Question: I want to make the second "save" button save the second editText to second spinner like the first does this is the code I'm trying to use and thanks to cricket_007 for helping me with the whole question
'''
List<String> pn, txt;
Spinner sp1, sp2;
Button b, b1, b2, b3;
EditText et, et1;
ArrayAdapter<String> adp1, adp2;
@Override
public void onCreate(Bundle savedInstanceState) {
super.onCreate(savedInstanceState);
setContentView(R.layout.activity_main2);
setupSpinners();
b = (Button) findViewById(R.id.button);
b1 = (Button) findViewById(R.id.button1);
b2 = (Button) findViewById(R.id.button2);
b3 = (Button) findViewById(R.id.button3);
et = (EditText) findViewById(R.id.editText);
et1 = (EditText) findViewById(R.id.editText1);
b.setOnClickListener(new View.OnClickListener() {
@Override
public void onClick(View v) {
adp1.add(et.getText().toString());
et.setText(null);
}
});
b2.setOnClickListener(new View.OnClickListener() {
@Override
public void onClick(View v) {
adp2.add(et1.getText().toString());
et1.setText(null);
}
});
}
public void setupSpinners() {
sp1 = (Spinner) findViewById(R.id.spinner);
sp2 = (Spinner) findViewById(R.id.spinner1);
pn = new ArrayList<String>();
txt = new ArrayList<String>();
txt.add("Sorry Boss I'cant go today i'm sick");
pn.add("123456789");
adp1 = new ArrayAdapter<String>(this,
android.R.layout.simple_dropdown_item_1line, pn);
adp2 = new ArrayAdapter<String>(this,
android.R.layout.simple_dropdown_item_1line, txt);
sp1.setAdapter(adp1);
sp1.setSelection((pn.size() - 1));
sp2.setAdapter(adp2);
sp2.setSelection((txt.size() - 1));
sp1.setOnItemSelectedListener(new AdapterView.OnItemSelectedListener() {
@Override
public void onItemSelected(AdapterView<?> arg0, View arg1, int arg2, long arg3) {
sp1.setSelection(arg2);
}
@Override
public void onNothingSelected(AdapterView<?> arg0) {
}
});
sp2.setOnItemSelectedListener(new AdapterView.OnItemSelectedListener() {
@Override
public void onItemSelected(AdapterView<?> arg0, View arg1, int arg2, long arg3) {
sp2.setSelection(arg2);
}
@Override
public void onNothingSelected(AdapterView<?> arg0) {
}
'''

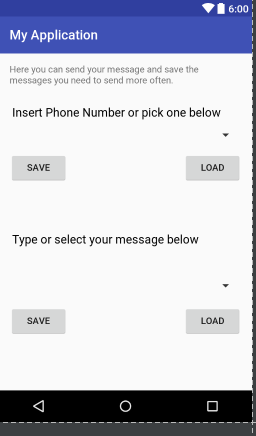
Answer: You only need to setup the adapter and spinner's once.
Whatever you are trying to do between the click events, just gets added into 'onItemSelected', but in order to set the selection of the other spinner, it needs some data, so add an adapter to it.
And, for your latest edit of the question, you've not indented the code correctly, but you've set some stuff within the 'onClick' of the button that shouldn't be there.
'''
public class MainActivity extends AppCompatActivity {
List<String> pn, txt;
Spinner sp1, sp2;
Button b, b1, b2, b3;
EditText et, et1;
ArrayAdapter<String> adp1, adp2; // Added
@Override
public void onCreate(Bundle savedInstanceState) {
super.onCreate(savedInstanceState);
setContentView(R.layout.activity_main);
setupSpinners();
b = (Button) findViewById(R.id.button);
b1 = (Button) findViewById(R.id.button1);
b2 = (Button) findViewById(R.id.button2);
b3 = (Button) findViewById(R.id.button3);
et = (EditText) findViewById(R.id.editText);
et1 = (EditText) findViewById(R.id.editText1);
b.setOnClickListener(new View.OnClickListener() {
@Override
public void onClick(View v) {
adp1.add(et.getText().toString()); // Changed
et.setText("");
}
});
b2.setOnClickListener(new View.OnClickListener() {
@Override
public void onClick(View v) {
adp2.add(et1.getText().toString());
et1.setText("");
}
});
}
public void setupSpinners() {
sp1 = (Spinner) findViewById(R.id.spinner);
sp2 = (Spinner) findViewById(R.id.spinner1);
pn = new ArrayList<String>();
txt = new ArrayList<String>();
txt.add("Sorry Boss I'cant go today i'm sick");
pn.add("123456789");
adp1 = new ArrayAdapter<String>(this,
android.R.layout.simple_dropdown_item_1line, pn);
adp2 = new ArrayAdapter<String>(this,
android.R.layout.simple_dropdown_item_1line, txt);
sp1.setAdapter(adp1);
sp1.setSelection((pn.size() - 1));
sp1.setOnItemSelectedListener(new OnItemSelectedListener() {
@Override
public void onItemSelected(AdapterView<?> arg0, View arg1, int arg2, long arg3) {
sp2.setSelection(arg2);
}
@Override
public void onNothingSelected(AdapterView<?> arg0) {
}
});
sp2.setAdapter(adp2);
}
}
'''